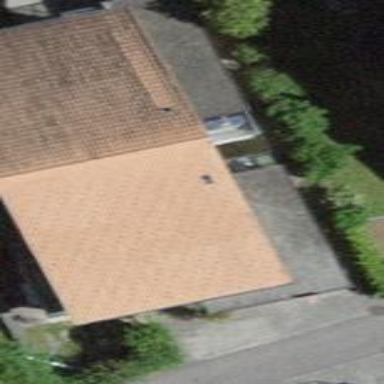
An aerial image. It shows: Simple house.